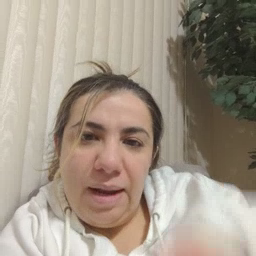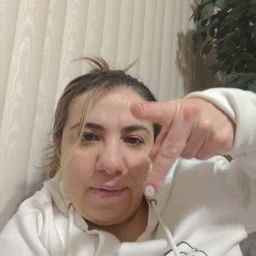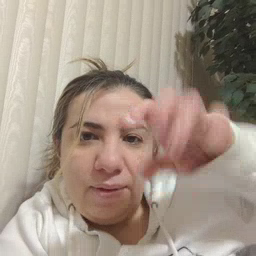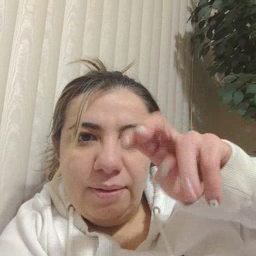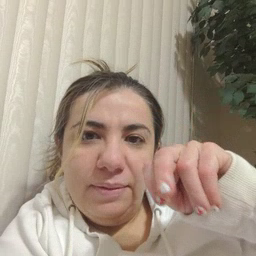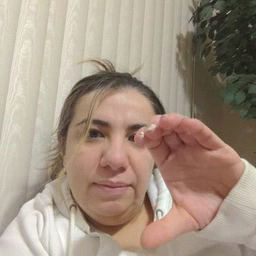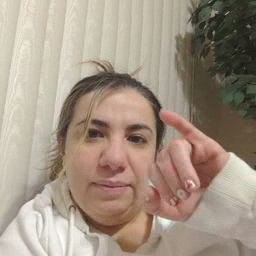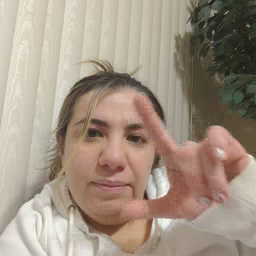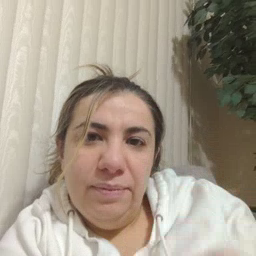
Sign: pencil